Question: I have a problem with my navigation bar. I'm setting a custom font, and the centering is not right, the back button it's moving everything to the right.
'''
UILabel *navLabel = [[UILabel alloc] initWithFrame:CGRectMake(0,0, 300, 100)];
navLabel.backgroundColor = [UIColor clearColor];
navLabel.text = dataFromOtherView.text;
navLabel.textColor = [UIColor whiteColor];
navLabel.shadowColor = [UIColor colorWithWhite:0.0 alpha:1.0];
navLabel.shadowOffset = CGSizeMake(0, 0);
navLabel.font = [UIFont fontWithName:@"Trebuchet MS" size:22.0];
navLabel.textAlignment = NSTextAlignmentCenter;
self.navigationItem.titleView = navLabel;
'''

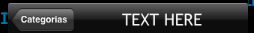
Answer: It looks like the label is so large that there is not enough 'open/flexible space' between the left side of the label and the right side of the back button. Try reducing the width of UILabel when you create it.